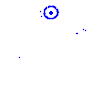
Particle: pion